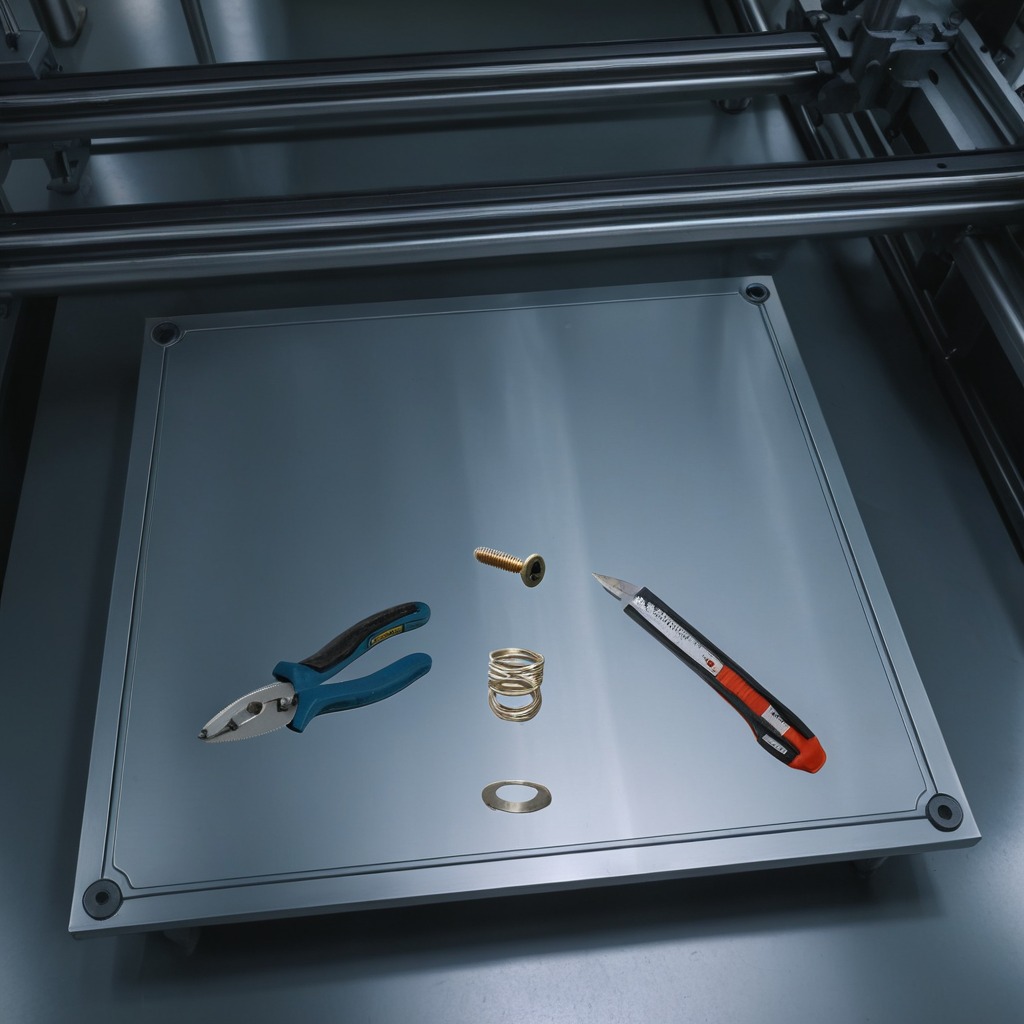
A utility knife, a flat metal washer, a metal machine screw, a pair of pliers, and a coiled metal spring are lying on the metal table in a machine shop under fluorescent lights.